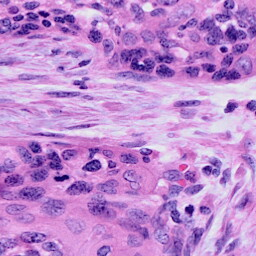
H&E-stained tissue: Cervix